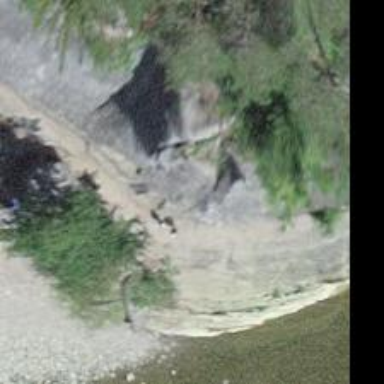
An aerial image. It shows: Cliff in nature.